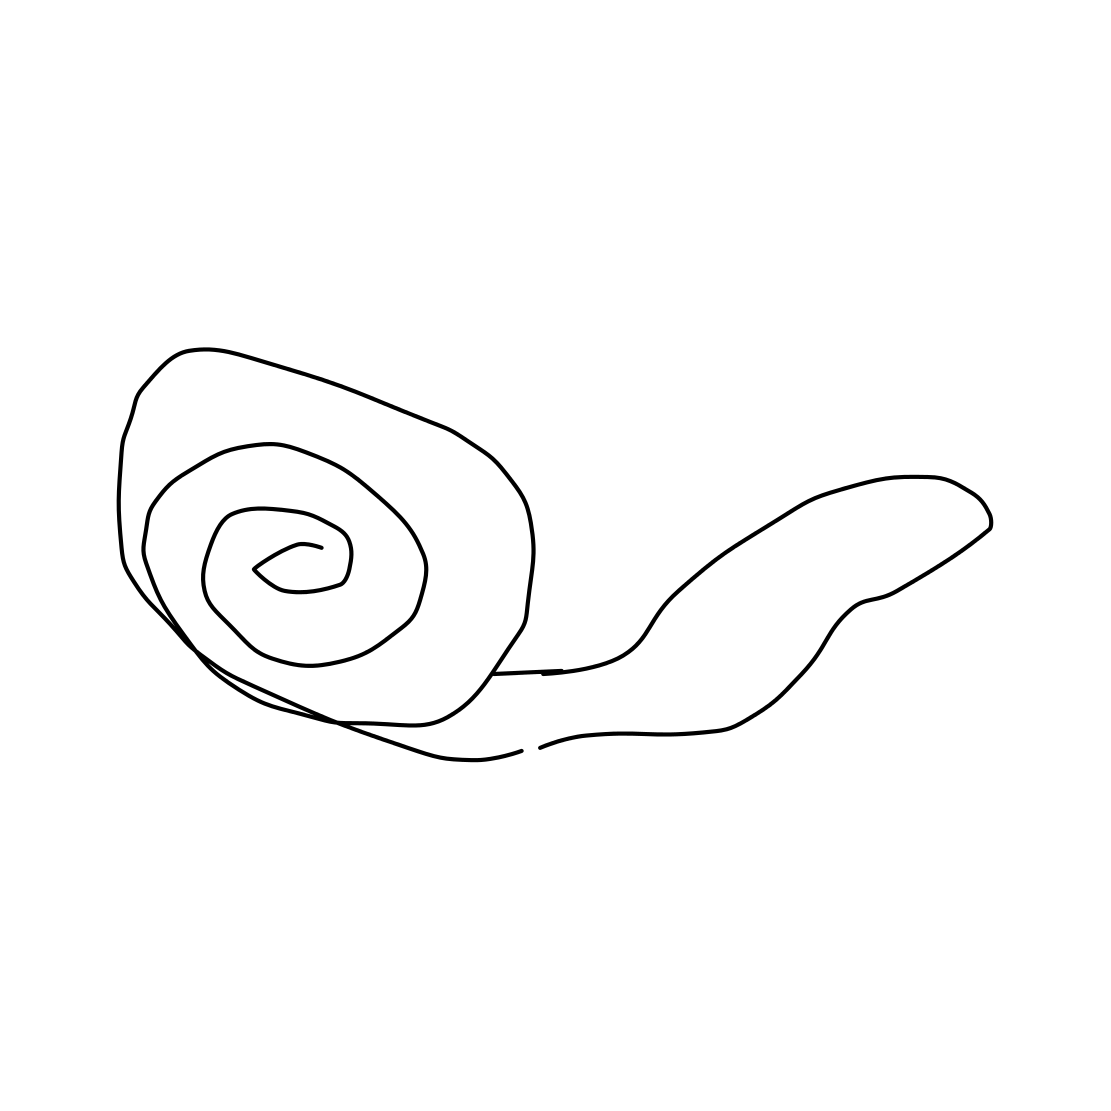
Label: snail